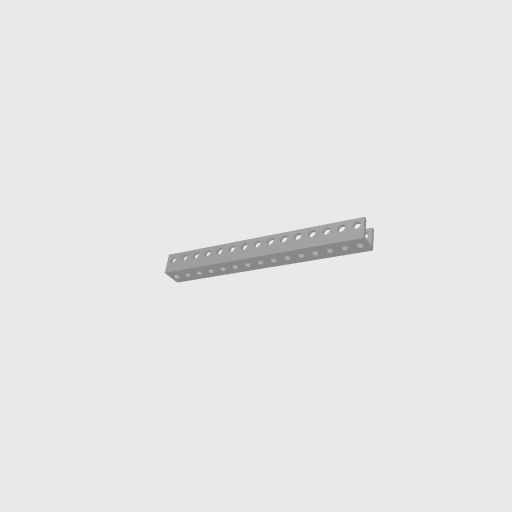
Part: UBeam15H